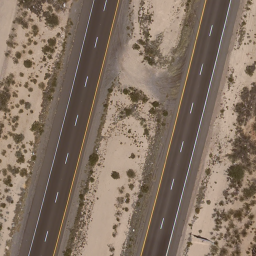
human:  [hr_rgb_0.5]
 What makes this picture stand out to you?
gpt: freeway